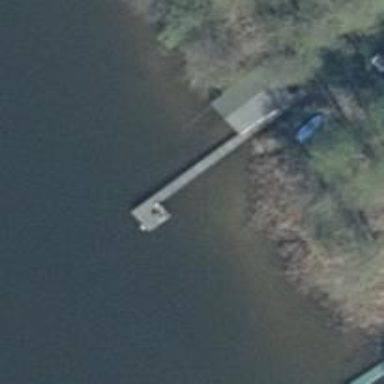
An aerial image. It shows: Man-made pier.